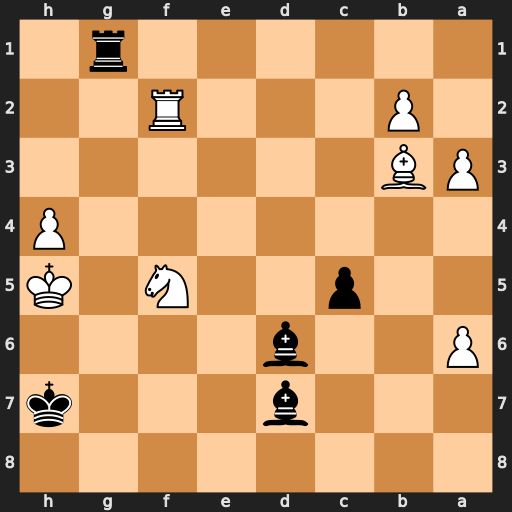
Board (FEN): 8/3b3k/P2b4/2p2N1K/7P/PB6/1P3R2/6r1
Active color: b
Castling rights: -
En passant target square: -
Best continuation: Be8+ Bf7 Bxf7#